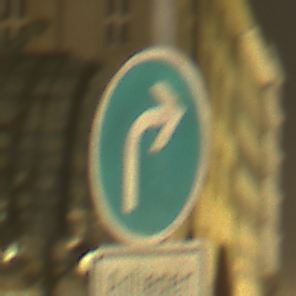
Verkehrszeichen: VorgeschriebeneFahrtrichtungRechts
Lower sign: PersonengruppenFrei1
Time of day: Night
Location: Outdoor (Urban)
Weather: Overcast
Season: NotSpecified
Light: Artificial